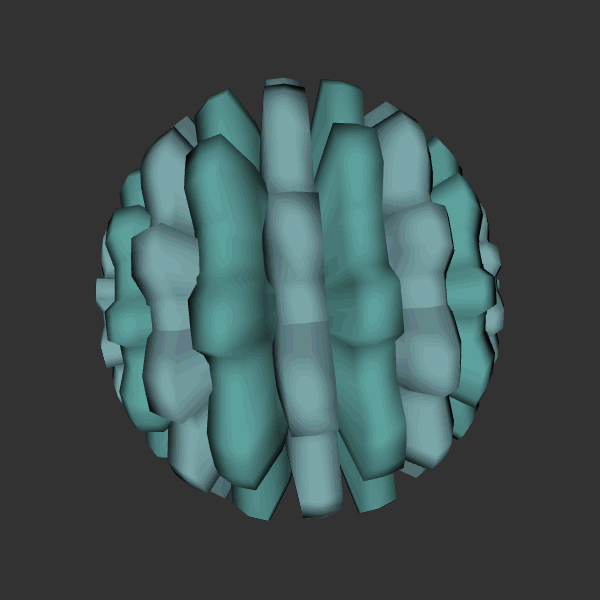
Background: dark